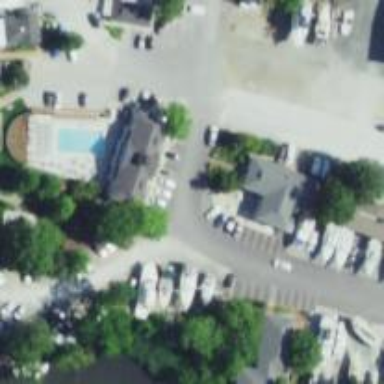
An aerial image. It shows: Boatyard located near waterway.